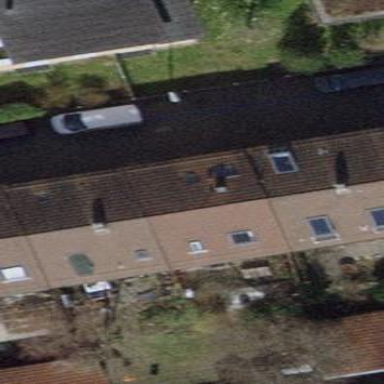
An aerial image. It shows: Apartment building with gabled roof covered in tiles. The roof is oriented across the building.